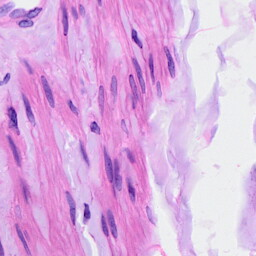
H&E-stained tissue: Ovarian